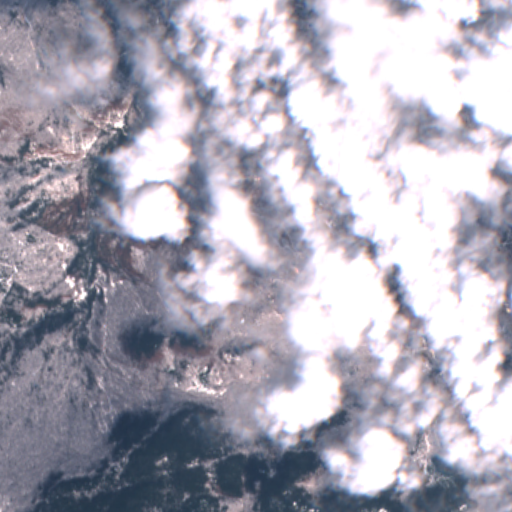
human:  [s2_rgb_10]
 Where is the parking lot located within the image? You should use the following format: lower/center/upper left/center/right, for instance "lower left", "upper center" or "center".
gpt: The parking lot is located in the upper right of the image.
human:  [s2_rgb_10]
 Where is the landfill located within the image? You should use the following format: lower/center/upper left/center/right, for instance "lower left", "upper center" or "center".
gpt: There is no landfill in the image.